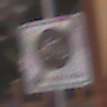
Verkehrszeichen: EndeFahrradstrasse
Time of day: SunriseSunset
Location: Outdoor (Urban)
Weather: Clear
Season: NotSpecified
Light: Natural